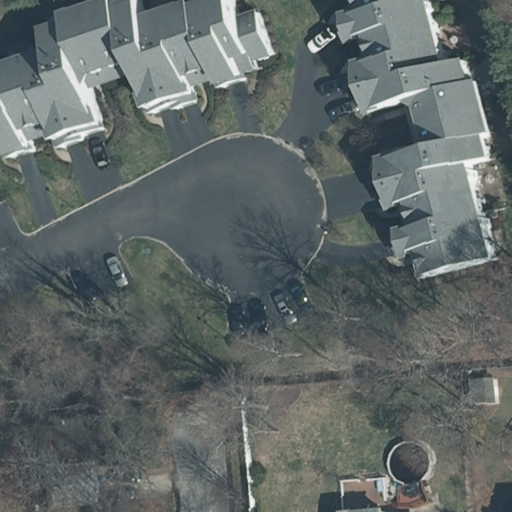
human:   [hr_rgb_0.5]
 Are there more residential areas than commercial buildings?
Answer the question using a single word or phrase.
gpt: yes

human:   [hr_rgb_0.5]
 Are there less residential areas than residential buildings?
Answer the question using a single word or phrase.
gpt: yes

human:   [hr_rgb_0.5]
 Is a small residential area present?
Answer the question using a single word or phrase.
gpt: no

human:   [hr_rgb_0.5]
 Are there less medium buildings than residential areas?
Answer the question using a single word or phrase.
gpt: no

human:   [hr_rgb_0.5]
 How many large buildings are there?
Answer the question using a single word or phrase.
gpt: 0

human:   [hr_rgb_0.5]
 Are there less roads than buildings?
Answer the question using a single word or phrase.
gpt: yes

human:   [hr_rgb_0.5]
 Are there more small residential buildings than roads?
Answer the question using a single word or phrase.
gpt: no

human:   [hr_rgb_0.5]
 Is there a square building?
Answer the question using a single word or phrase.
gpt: no

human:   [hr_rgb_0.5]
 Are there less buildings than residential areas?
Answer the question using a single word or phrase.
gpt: no

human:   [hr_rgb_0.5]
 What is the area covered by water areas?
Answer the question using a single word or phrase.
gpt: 0m2

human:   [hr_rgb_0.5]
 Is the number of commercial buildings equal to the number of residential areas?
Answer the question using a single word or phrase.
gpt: no

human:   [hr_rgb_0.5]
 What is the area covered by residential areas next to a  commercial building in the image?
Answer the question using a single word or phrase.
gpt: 0m2

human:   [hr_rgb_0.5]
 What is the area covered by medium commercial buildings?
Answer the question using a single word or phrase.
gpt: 0m2

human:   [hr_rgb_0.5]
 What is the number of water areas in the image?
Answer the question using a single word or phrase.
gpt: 0

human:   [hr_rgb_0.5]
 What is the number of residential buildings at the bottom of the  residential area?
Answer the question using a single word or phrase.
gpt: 0

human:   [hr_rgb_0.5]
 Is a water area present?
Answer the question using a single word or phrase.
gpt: no

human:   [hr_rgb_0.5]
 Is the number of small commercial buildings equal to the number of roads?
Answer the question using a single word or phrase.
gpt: no

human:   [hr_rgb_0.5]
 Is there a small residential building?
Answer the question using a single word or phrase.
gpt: yes

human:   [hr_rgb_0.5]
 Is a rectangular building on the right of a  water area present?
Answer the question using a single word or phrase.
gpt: no

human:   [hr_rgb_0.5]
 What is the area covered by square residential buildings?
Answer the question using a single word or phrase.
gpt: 0m2

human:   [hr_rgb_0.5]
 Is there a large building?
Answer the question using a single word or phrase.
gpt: no

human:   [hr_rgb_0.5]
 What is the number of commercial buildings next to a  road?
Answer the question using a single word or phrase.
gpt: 0

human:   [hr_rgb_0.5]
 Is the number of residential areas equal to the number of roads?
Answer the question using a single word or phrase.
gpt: no

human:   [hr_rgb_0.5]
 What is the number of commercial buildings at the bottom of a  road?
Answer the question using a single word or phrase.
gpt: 0

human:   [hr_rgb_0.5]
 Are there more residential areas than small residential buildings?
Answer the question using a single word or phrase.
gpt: no

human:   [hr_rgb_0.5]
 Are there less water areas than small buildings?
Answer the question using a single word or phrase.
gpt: yes

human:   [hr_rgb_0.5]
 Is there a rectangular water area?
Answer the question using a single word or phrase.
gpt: no

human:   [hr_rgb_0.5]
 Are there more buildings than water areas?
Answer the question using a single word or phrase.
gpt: yes

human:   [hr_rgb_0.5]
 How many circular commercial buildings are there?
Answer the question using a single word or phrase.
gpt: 0

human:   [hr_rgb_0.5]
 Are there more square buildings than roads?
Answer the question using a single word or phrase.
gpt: no

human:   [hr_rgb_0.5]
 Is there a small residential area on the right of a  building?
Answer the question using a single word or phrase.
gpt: no

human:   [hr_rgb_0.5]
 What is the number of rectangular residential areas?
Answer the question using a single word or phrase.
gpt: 1

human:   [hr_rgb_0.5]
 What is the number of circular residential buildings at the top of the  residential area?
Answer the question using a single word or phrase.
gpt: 0

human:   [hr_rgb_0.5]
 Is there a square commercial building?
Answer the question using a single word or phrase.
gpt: no

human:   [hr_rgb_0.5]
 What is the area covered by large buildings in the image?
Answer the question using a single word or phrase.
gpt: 0m2

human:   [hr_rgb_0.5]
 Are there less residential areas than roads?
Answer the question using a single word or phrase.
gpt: yes